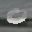
Label: 0